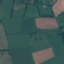
Land use / land cover class: Pasture